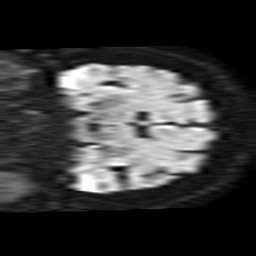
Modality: TRACE
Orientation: coronal
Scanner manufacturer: philips
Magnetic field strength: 1.5 T
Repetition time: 3.393 s
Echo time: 0.06922 s